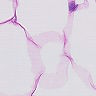
Metastatic tissue present: no